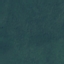
Land use / land cover class: Forest